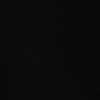
Label: space